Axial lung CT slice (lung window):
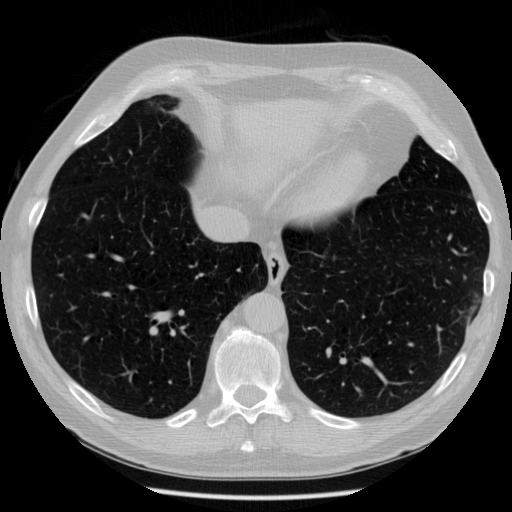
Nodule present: no